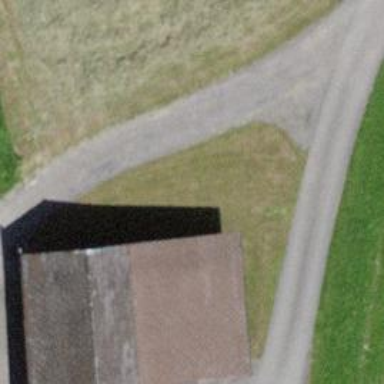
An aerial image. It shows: Barn.